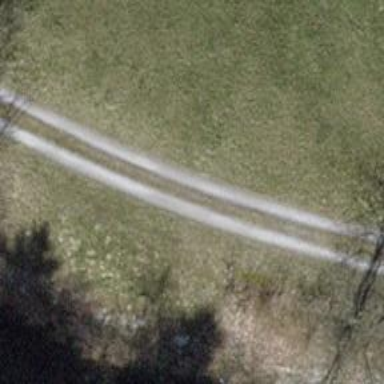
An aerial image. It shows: Compacted grade2 track used by agricultural vehicles.